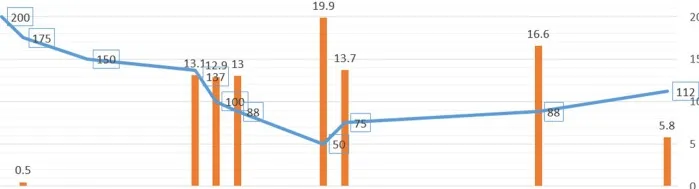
Relationship between the thyroglobulin level, TRAb, and levothyroxine dosage.
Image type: chart (chart)